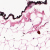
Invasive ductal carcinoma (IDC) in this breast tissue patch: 0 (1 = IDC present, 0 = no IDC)